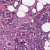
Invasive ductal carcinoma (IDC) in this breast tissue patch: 1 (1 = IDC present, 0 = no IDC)